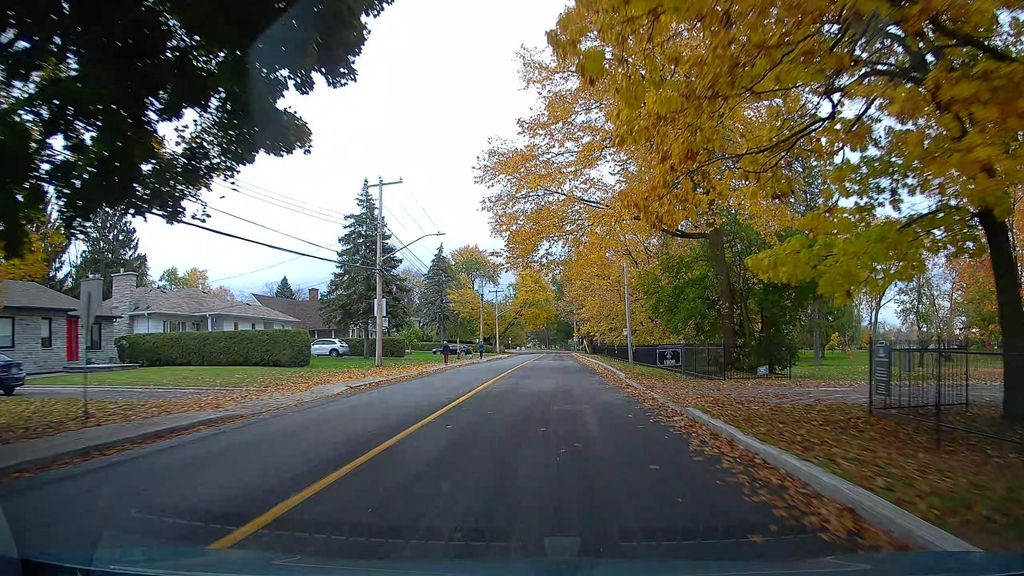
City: montreal